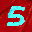
Label: 5